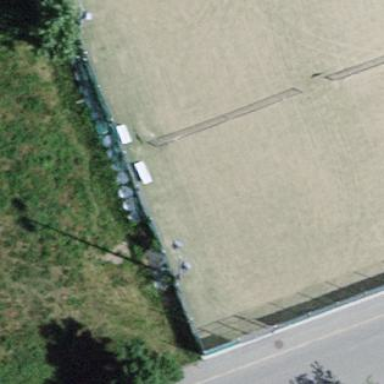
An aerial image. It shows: Tennis court in leisure pitch.